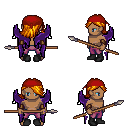
a pixel art fantasy rpg character, male body template, human, dark skin, purple wings, magenta pants, dark blonde swoop hairstyle, red bandana, leather bracers, black shoes, spear, four views (front, back, left, right), 2x2 character sprite sheet, small pixel art, hard edges, no anti-aliasing